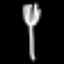
Label: fork